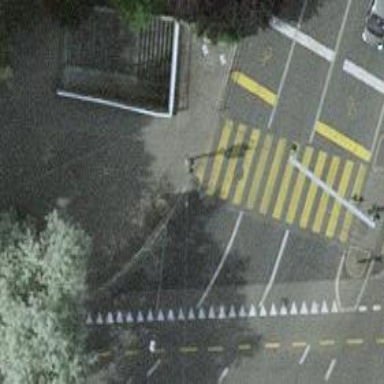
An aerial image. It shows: Kerb barrier.